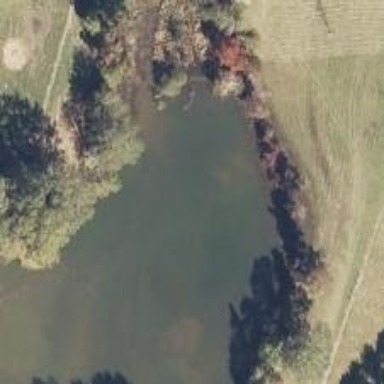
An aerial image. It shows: Serene pond surrounded by nature.